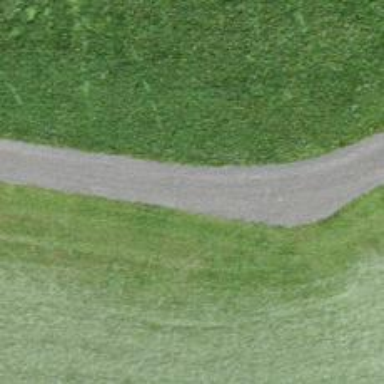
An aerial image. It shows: Unclassified road with pebblestone surface.